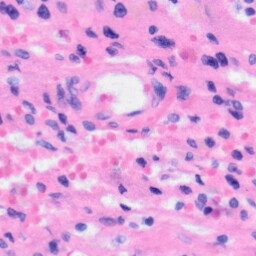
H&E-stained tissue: Liver